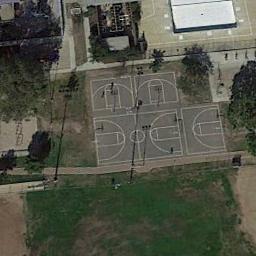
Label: basketball_court